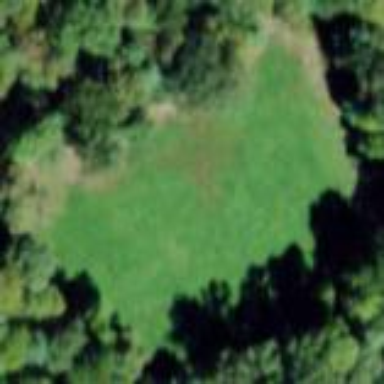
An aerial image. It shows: Beautiful meadow.